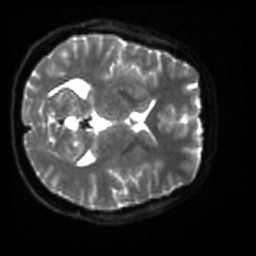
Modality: sbref
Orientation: axial
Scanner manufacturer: siemens
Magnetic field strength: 3 T
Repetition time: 4 s
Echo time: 0.0594 s